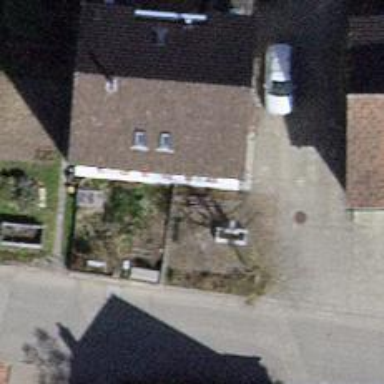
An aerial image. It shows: Brown bench.